Question: Hello I have the follow sql query it works but it is kind of slow
'''
SELECT
ep . *,
t_u.sUsername AS sLockedBy,
epi.sName,
em.sName AS sManufacturerName,
SUM(IF(eop.dInProduction IS NULL
AND eop.dFromProduction IS NULL
AND eop.dShipped IS NULL
AND eop.nIsCancelled = 0
AND eos.sStatusCode NOT IN ('Canceled' , 'Finished', 'Complete'),
1,
0)) AS nProductOrdered,
SUM(IF(eop.dInProduction IS NOT NULL
AND eop.dFromProduction IS NULL
AND eop.dShipped IS NULL
AND eop.nIsCancelled = 0
AND eos.sStatusCode NOT IN ('Canceled' , 'Finished', 'Complete'),
1,
0)) AS nProductInProduction,
SUM(IF(eop.dInProduction IS NOT NULL
AND eop.dFromProduction IS NOT NULL
AND eop.dShipped IS NULL
AND eop.nIsCancelled = 0
AND eos.sStatusCode NOT IN ('Canceled' , 'Finished', 'Complete'),
1,
0)) AS nProductFromProduction,
SUM(IF(eop.dInProduction IS NULL
AND eop.dFromProduction IS NULL
AND eop.dShipped IS NULL
AND eop.nIsCancelled = 0
AND eos.sStatusCode NOT IN ('Canceled' , 'Finished', 'Complete'),
1,
0)) + ep.nInStock AS nStockCheck
FROM
eshop3_products AS ep
LEFT JOIN
users AS t_u ON ep.nUserLockID = t_u.nUID
AND t_u.nDeleted = 0
INNER JOIN
eshop3_products_i18n AS epi ON ep.nUID = epi.nProductID
AND epi.nLangID = 1
AND epi.nDeleted = 0
LEFT JOIN
eshop3_manufacturers AS em ON ep.nManufacturerID = em.nUID
AND em.nDeleted = 0
LEFT JOIN
eshop3_order_products AS eop ON ep.nUID = eop.nProductID
LEFT JOIN
eshop3_orders AS eo ON eop.nOrderID = eo.nUID
LEFT JOIN
eshop3_order_statuses AS eos ON eo.nUID = eos.nOrderID
AND eos.nUID = (SELECT
nUID
FROM
eshop3_order_statuses as eos
WHERE
eo.nUID = eos.nOrderID
ORDER BY eos.nUID DESC
LIMIT 1)
WHERE
(ep.nDeleted = 0)
GROUP BY ep.nUID
ORDER BY ep.sStoreCode ASC
'''
The Product Table has total 462 rows,
The Order Statuses Tables has total 17 154 rows
The execution time of the query is 1.5 secs which I think it is slow.
I use the INNER SELECT in the ON clause to get the last status for the given order, and here I think there is something wrong.
WHen I remove the order statuses table from the whole query the execution time is several times faster 0.152 secs
Could you give me some advice how can I optimize the query I have
Here you go the sql with explain

'''
id select_type table type possible_keys key key_len ref rows Extra
1 PRIMARY epi ALL nProductID 408 Using where; Using temporary; Using filesort
1 PRIMARY ep eq_ref PRIMARY,nUID PRIMARY 4 dragoni_zfms.epi.nProductID 1 Using where
1 PRIMARY em eq_ref PRIMARY PRIMARY 4 dragoni_zfms.ep.nManufacturerID 1
1 PRIMARY t_u eq_ref PRIMARY PRIMARY 4 dragoni_zfms.ep.nUserLockID 1
1 PRIMARY eop ref id_productid id_productid 5 dragoni_zfms.ep.nUID 13
1 PRIMARY eo eq_ref PRIMARY PRIMARY 4 dragoni_zfms.eop.nOrderID 1 Using index
1 PRIMARY eos eq_ref PRIMARY,nOrderID PRIMARY 4 func 1
2 DEPENDENT SUBQUERY eos ref nOrderID nOrderID 4 dragoni_zfms.eo.nUID 1 Using where; Using index; Using filesort
'''
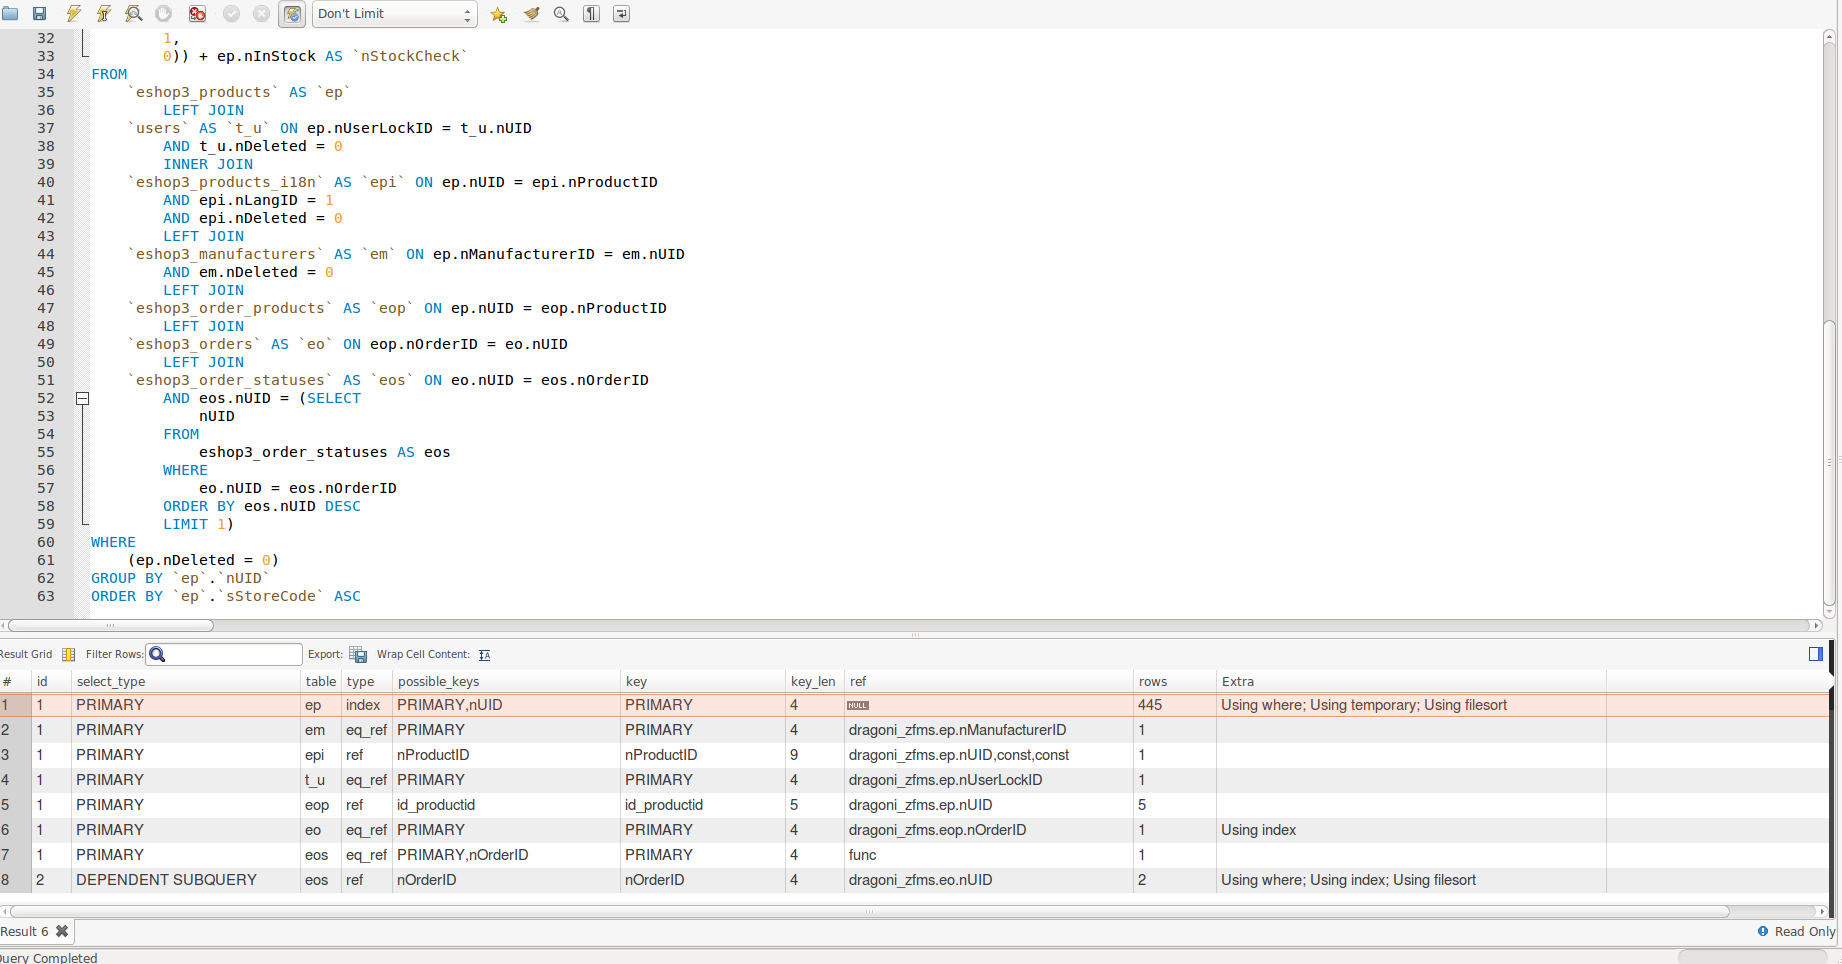
Answer: In your case it is easier to perform some operations not using mysql but using php.
I have seen in my practice cases when you win time. Please, try to divide a complex query into several simple queries. Then perform the necessary filtering using php scripts.
Hope it helps.
Thanks!